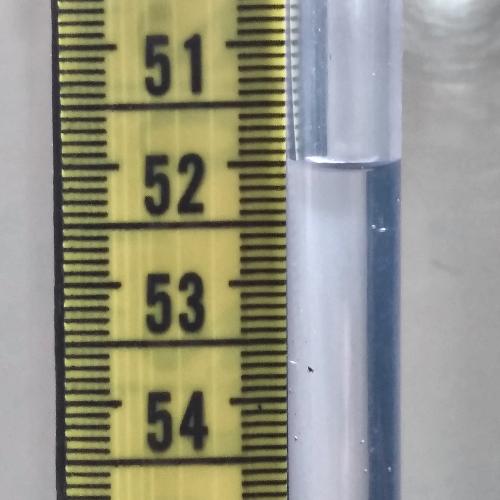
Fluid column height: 52.0 cm